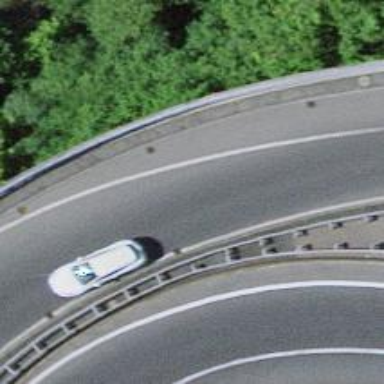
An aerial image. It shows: Bridge with asphalt surface on motorway link.